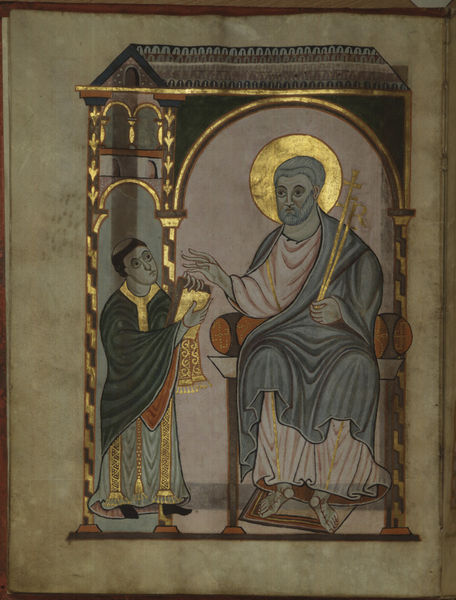
Titel: Gerocodex, Perikopenbuch
Institution: Darmstadt, Hessische Landesbibliothek
Schlagwörter: blau, mann, umhang, grün, sitzen, braun, grau, männer, schwarz, dach, haus, rot, bart, architektur, augen, falten, bild, hände, kirche, gewand, gold, sessel, sitzend, personen, rosa, farbig, füße, schrift, bogen, zwei, farbe, kissen, thron, glatze, knochen, barfuss, buch, kreuz, religion, seite, buchseite, heiligenschein, kreuze, segen, segnung, mönch, heiliger, tempel, übergabe, heilig, christen, ikone, zepter, tonsur, kruez, glorie, buchmalerei, interaktion, überreichung